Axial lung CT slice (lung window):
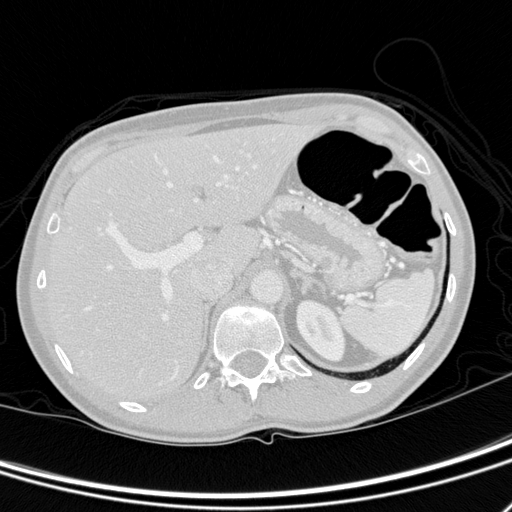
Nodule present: no